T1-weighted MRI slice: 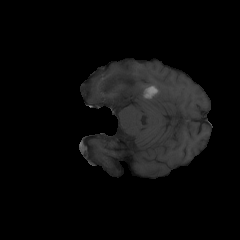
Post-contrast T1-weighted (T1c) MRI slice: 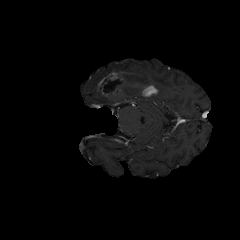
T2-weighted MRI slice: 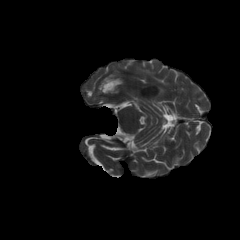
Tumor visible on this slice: yes